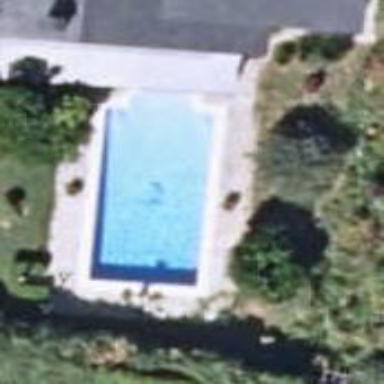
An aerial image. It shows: Swimming pool located in leisure land.